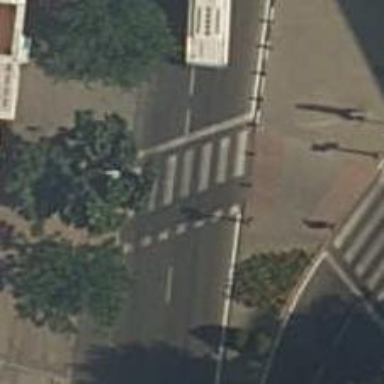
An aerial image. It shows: Zebra crossing with traffic signals. The crossing is marked by traffic lights.